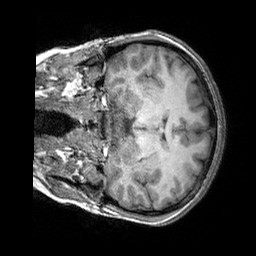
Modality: T1w
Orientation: coronal
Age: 23
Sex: female
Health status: healthy
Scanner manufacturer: siemens
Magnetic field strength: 3 T
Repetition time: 2.3 s
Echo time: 0.00303 s